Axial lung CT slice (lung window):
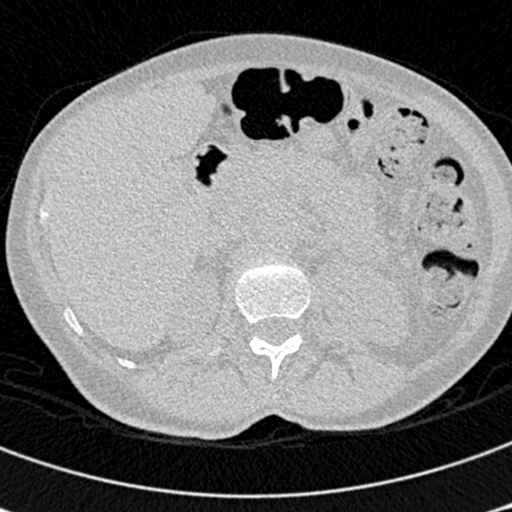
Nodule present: no